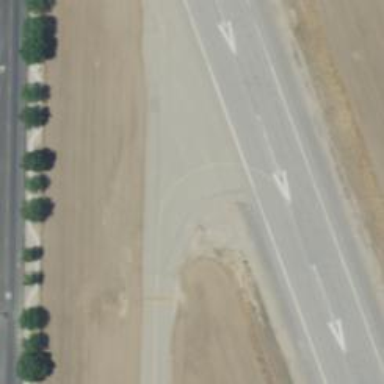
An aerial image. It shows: Asphalt taxiway at the airport.